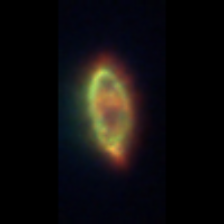
Taxon: Gyrodinium
Group: Dinoflagellates